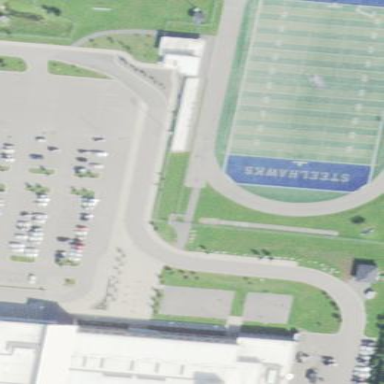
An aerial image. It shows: School.